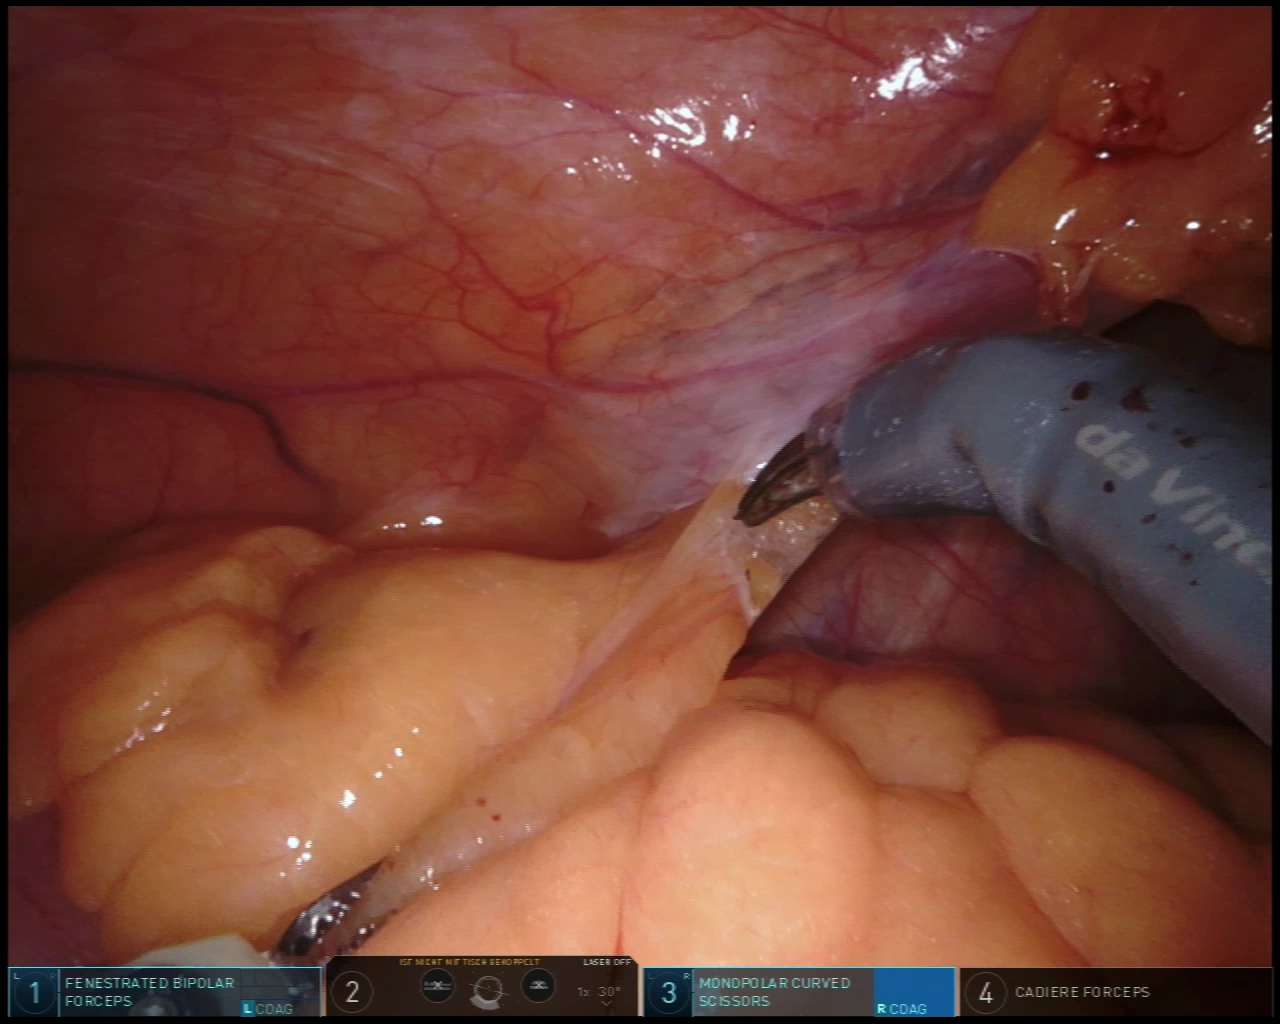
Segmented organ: abdominal_wall
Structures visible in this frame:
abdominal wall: yes
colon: no
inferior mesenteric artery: no
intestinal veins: no
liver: no
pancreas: no
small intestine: no
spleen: no
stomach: no
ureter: no
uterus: no
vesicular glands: no